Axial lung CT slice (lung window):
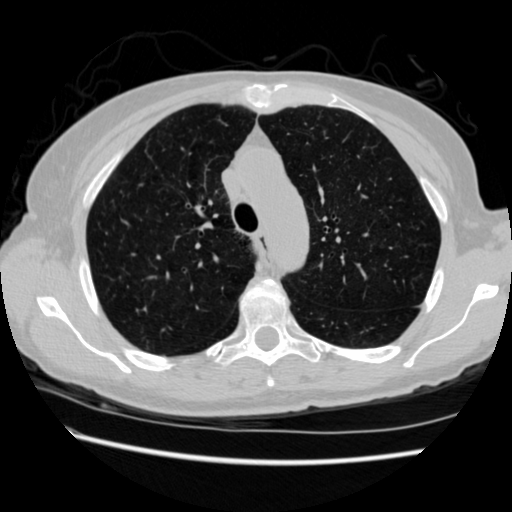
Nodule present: no